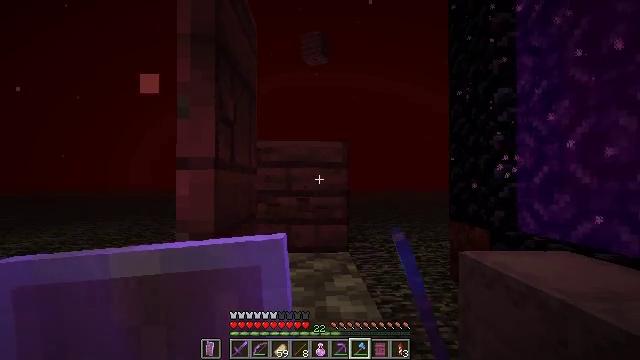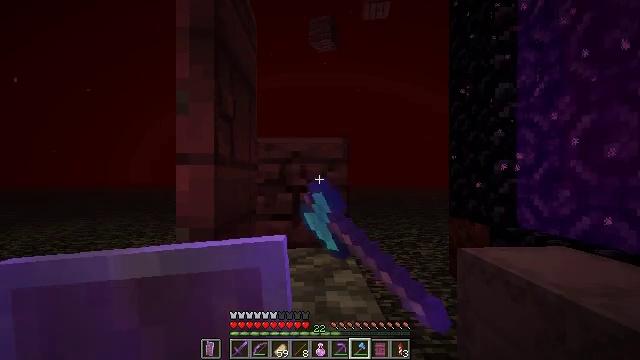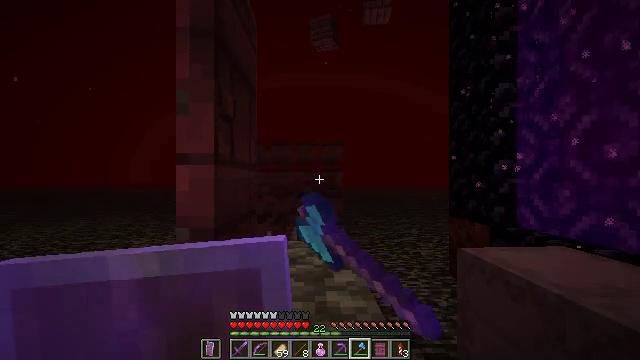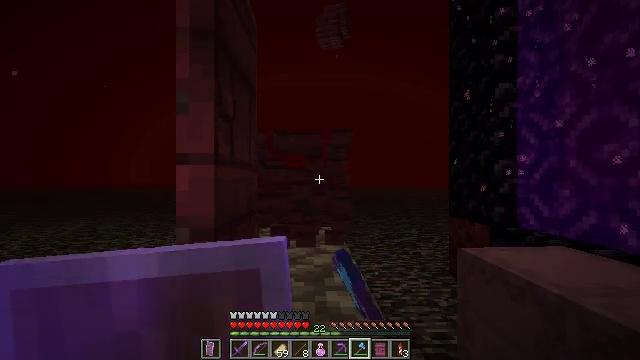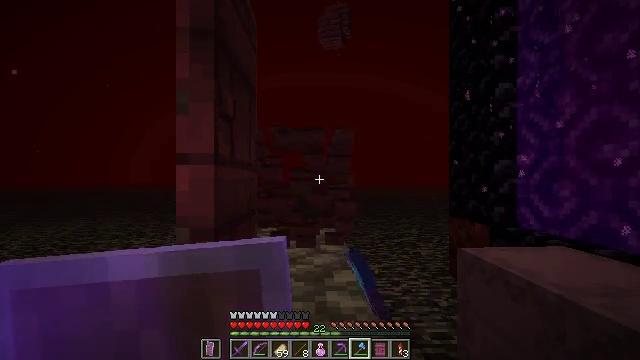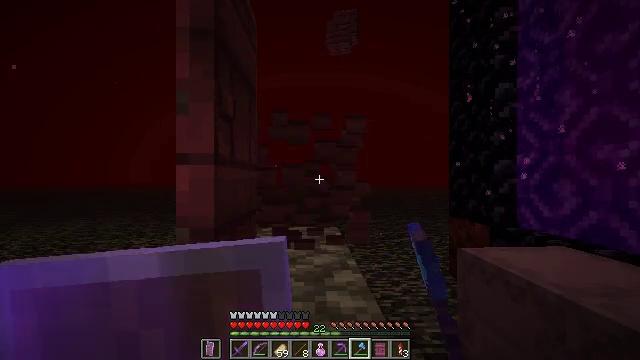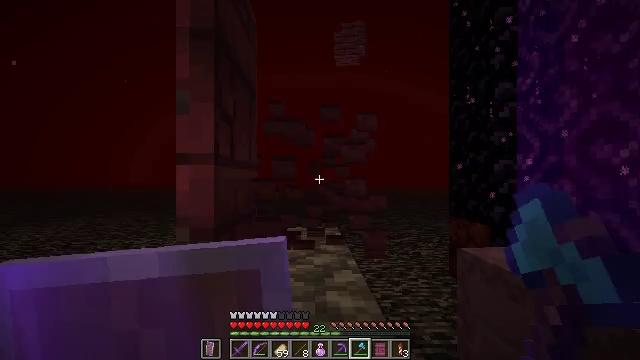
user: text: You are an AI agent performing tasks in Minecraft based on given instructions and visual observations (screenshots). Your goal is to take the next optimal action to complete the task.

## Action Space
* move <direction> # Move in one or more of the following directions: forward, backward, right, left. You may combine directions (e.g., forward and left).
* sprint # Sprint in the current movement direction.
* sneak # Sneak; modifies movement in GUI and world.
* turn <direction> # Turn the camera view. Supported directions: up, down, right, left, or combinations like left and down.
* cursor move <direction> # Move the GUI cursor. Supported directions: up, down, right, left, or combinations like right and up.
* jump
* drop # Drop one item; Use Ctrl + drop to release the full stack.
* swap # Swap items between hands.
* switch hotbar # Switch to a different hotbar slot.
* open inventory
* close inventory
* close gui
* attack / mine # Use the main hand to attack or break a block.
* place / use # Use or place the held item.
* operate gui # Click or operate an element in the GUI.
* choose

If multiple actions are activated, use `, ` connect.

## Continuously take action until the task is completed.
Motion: motion action
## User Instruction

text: Mine the crimson planks.
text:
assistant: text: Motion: attack / mine
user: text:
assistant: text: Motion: attack / mine
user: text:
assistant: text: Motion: attack / mine
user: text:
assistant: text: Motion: attack / mine
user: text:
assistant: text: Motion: attack / mine
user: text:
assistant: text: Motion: attack / mine
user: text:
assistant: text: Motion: attack / mine